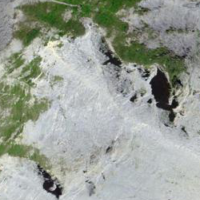
EUNIS habitat code: 31
Species observed at this site:
Gypaetus barbatus
Lagopus muta